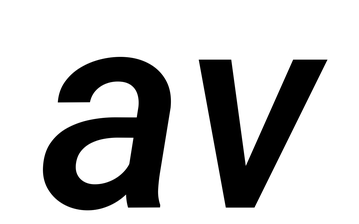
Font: Roboto-Italic_Medium_Italic